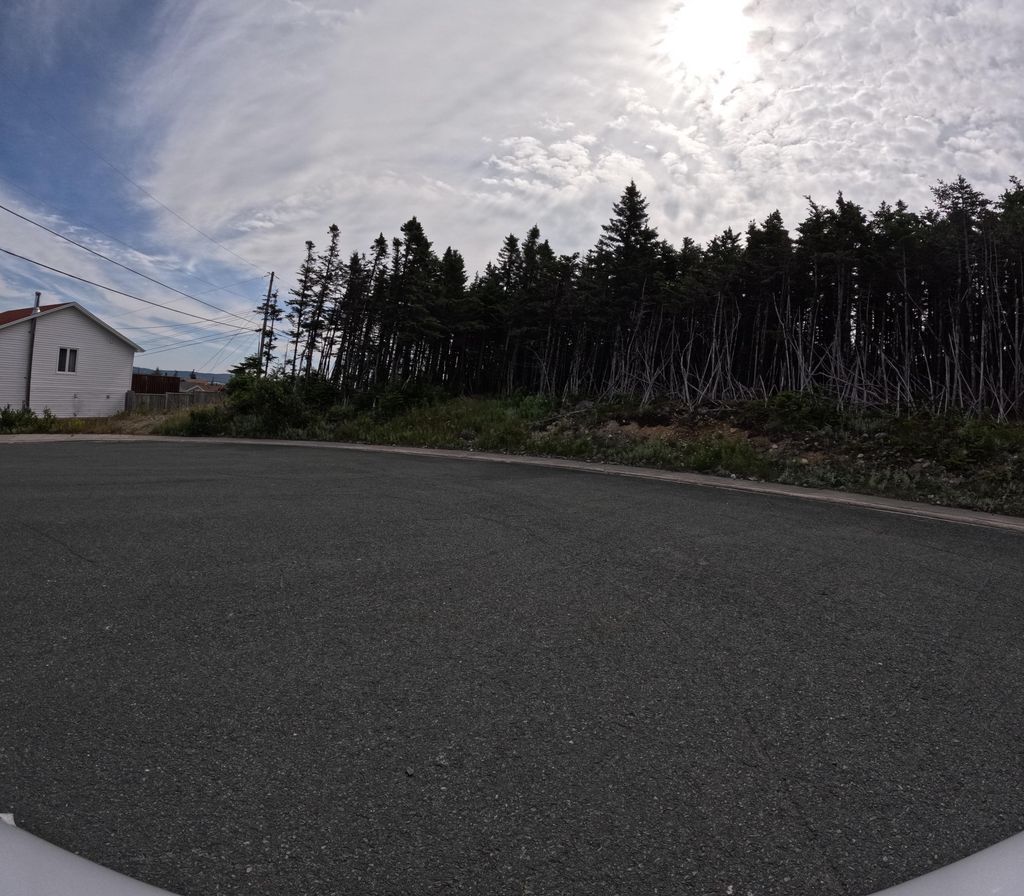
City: st_johns